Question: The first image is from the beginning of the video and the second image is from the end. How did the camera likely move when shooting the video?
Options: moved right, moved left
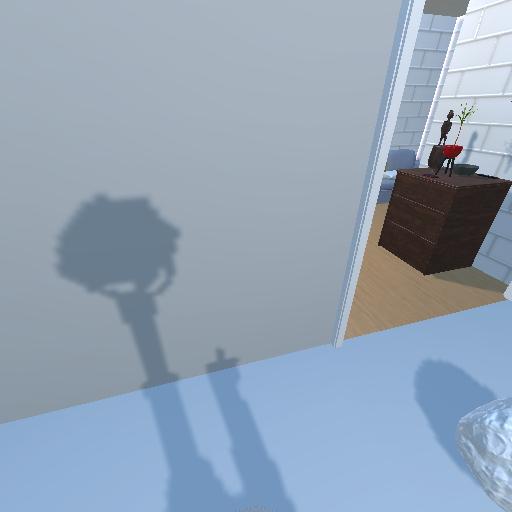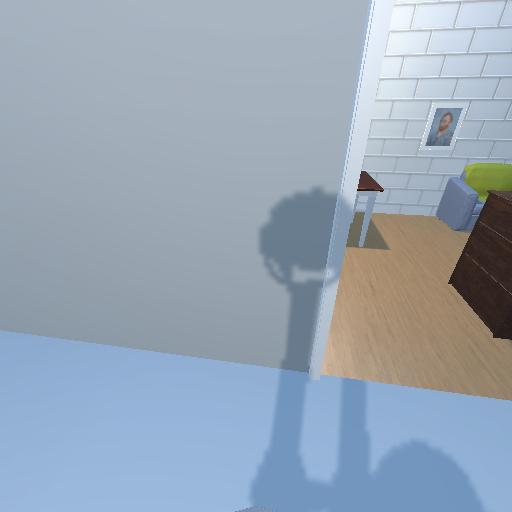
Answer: moved right